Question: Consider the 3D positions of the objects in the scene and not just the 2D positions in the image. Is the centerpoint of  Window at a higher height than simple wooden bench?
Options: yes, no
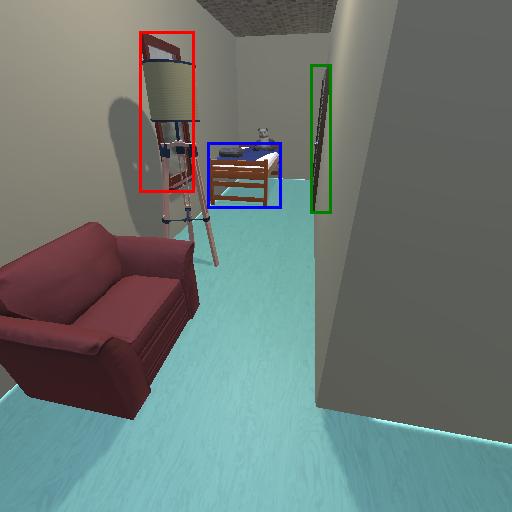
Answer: yes